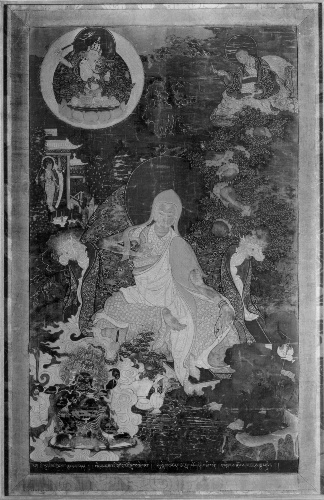
Date: late 17th–early 18th century
Object type: Tangka
Classification: Paintings
Medium: Distemper on cloth
Culture: Tibet
Dimensions: Image: 28 x 16 5/8 in. (71.1 x 42.2 cm)
Department: Asian Art
Credit line: Fletcher Fund, 1924
Accession year: 1924
Repository: Metropolitan Museum of Art, New York, NY
Tags: Men|Buddhism